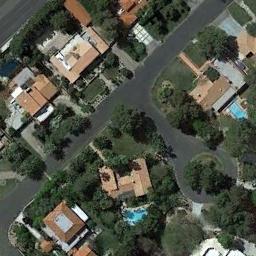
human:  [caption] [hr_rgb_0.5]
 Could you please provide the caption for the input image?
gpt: The houses in the medium - sized residential area are arranged irregularly .

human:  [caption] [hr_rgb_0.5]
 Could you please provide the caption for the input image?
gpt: The medium residential is on the grass next to some trees and road .

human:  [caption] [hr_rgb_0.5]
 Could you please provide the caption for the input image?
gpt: Many trees and buildings are in medium residential area .

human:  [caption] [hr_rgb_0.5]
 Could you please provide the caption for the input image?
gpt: The medium residential area has some neatly arranged houses and trees and some of the houses have swimming pools .

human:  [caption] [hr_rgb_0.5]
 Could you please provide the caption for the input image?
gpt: There are some brown buildings and green trees on the medium residential area .